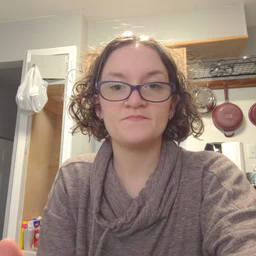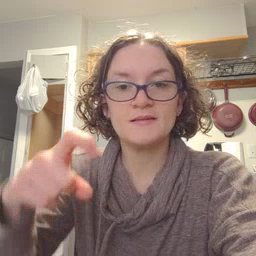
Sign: time